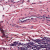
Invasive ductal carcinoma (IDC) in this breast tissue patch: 0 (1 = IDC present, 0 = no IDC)